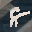
Label: 8